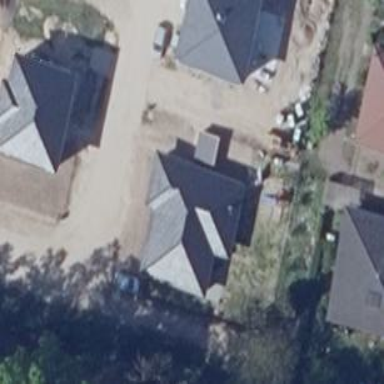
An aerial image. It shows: Simple house.